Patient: sex F, age 68
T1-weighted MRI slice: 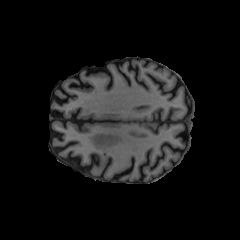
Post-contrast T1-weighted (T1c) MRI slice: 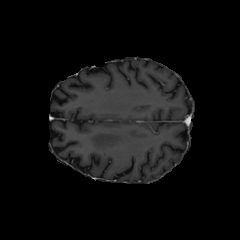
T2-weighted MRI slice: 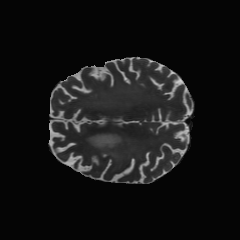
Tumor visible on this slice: yes
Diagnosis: Glioblastoma, IDH-wildtype
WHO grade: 4